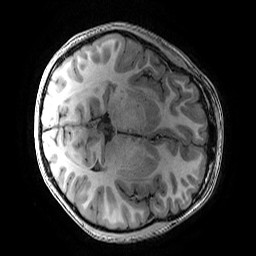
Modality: T1w
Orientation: axial
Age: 14
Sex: male
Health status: ill
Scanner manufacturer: ge
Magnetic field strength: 3 T
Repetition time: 0.007664 s
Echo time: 0.00342 s